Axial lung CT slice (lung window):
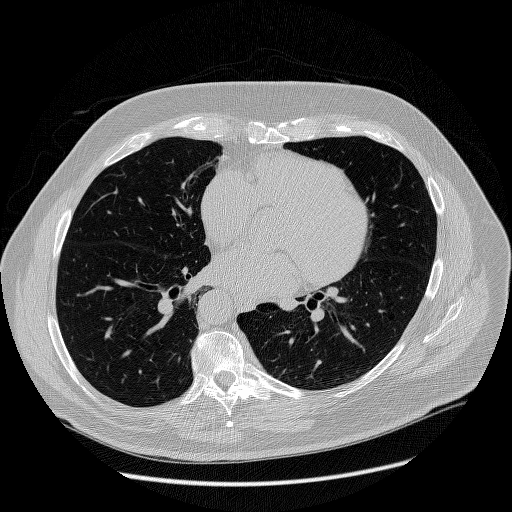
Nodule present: no